Question: I want to add a options where to share link in my iOS and Android app like this image
i saw this in FB documentation over there <URL> but i didn't find the code or way how to this in iOS or android. On the top of the dialog there is a button to choose where to share. In the given image it is on the top of dialog with text 'Share on your timeline'
any body have an idea how to do it in iOS and Android?
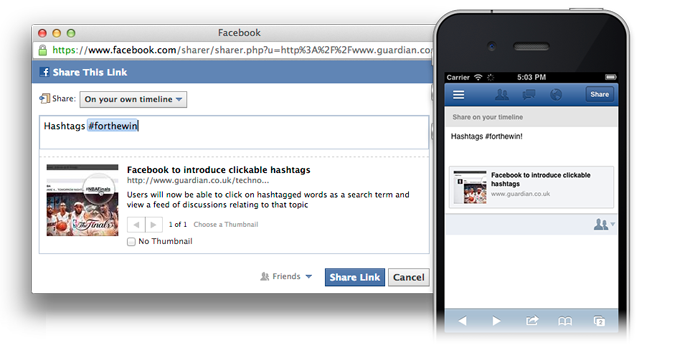
Answer: On Android you send a share intent which facebook can handle it with broadcast/receiver style.
Have a look <URL>
Thanks for your help.
A question arrises from here.
When we share using share intent, than the post is share on my behalf not on the page behalf for example..
I share a post an it shows in this way on my Test Wildcats facebook page.
I want that it show me that this share is posted on the page Test Willdcats name.